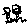
Label: flower